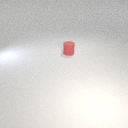
small red rubber cylinder